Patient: sex M, age 45
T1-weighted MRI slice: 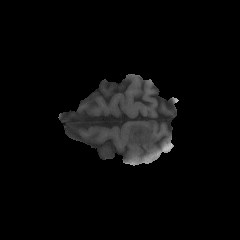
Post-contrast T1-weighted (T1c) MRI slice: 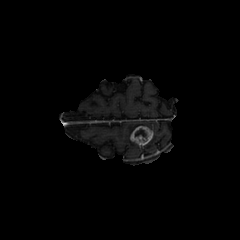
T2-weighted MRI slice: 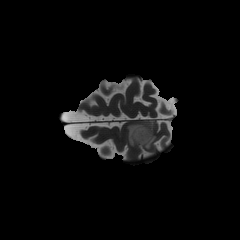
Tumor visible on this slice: yes
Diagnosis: Glioblastoma, IDH-wildtype
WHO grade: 4